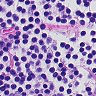
Metastatic tissue present: no